Question:
Is it possible to change listview color or background color on every 10 or 15 seconds.I have used existing code for this listview. Where to add necessary step inside mycode.I don't want to change color for user everytime select item. If user simple open my app and 10seconds over backgroundcolor automatically change.
MyCode:
'''
public class MainActivity extends Activity {
private ListView lv;
private EditText et;
private String listview_array[] = { "ONE", "TWO", "THREE", "FOUR", "FIVE",
"SIX", "SEVEN", "EIGHT", "NINE", "TEN" };
private ArrayList<String> array_sort= new ArrayList<String>();
int textlength=0;
@Override
public void onCreate(Bundle savedInstanceState) {
super.onCreate(savedInstanceState);
setContentView(R.layout.activity_main);
lv = (ListView) findViewById(R.id.ListView01);
et = (EditText) findViewById(R.id.EditText01);
lv.setAdapter(new ArrayAdapter<String>(this,
android.R.layout.simple_list_item_1, listview_array));
et.addTextChangedListener(new TextWatcher()
{
public void afterTextChanged(Editable s)
{
// Abstract Method of TextWatcher Interface.
}
public void beforeTextChanged(CharSequence s,
int start, int count, int after)
{
// Abstract Method of TextWatcher Interface.
}
public void onTextChanged(CharSequence s,
int start, int before, int count)
{
textlength = et.getText().length();
array_sort.clear();
for (int i = 0; i < listview_array.length; i++)
{
if (textlength <= listview_array[i].length())
{
if(et.getText().toString().equalsIgnoreCase(
(String)
listview_array[i].subSequence(0,
textlength)))
{
array_sort.add(listview_array[i]);
}
}
}
lv.setAdapter(new ArrayAdapter<String>
(MainActivity.this,
android.R.layout.simple_list_item_1, array_sort));
}
});
}
'''
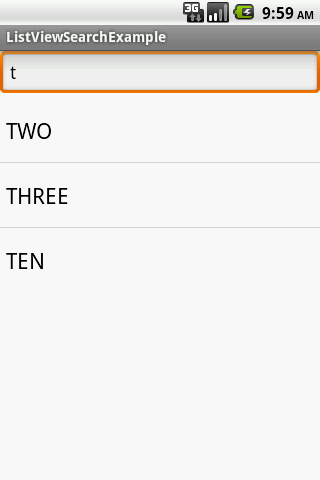
Answer: in the getview() of the customview change color of the text view that you are inflating with.
And use notifydatasetchanged() every time you need